Question: Count the number of objects in the diagram.
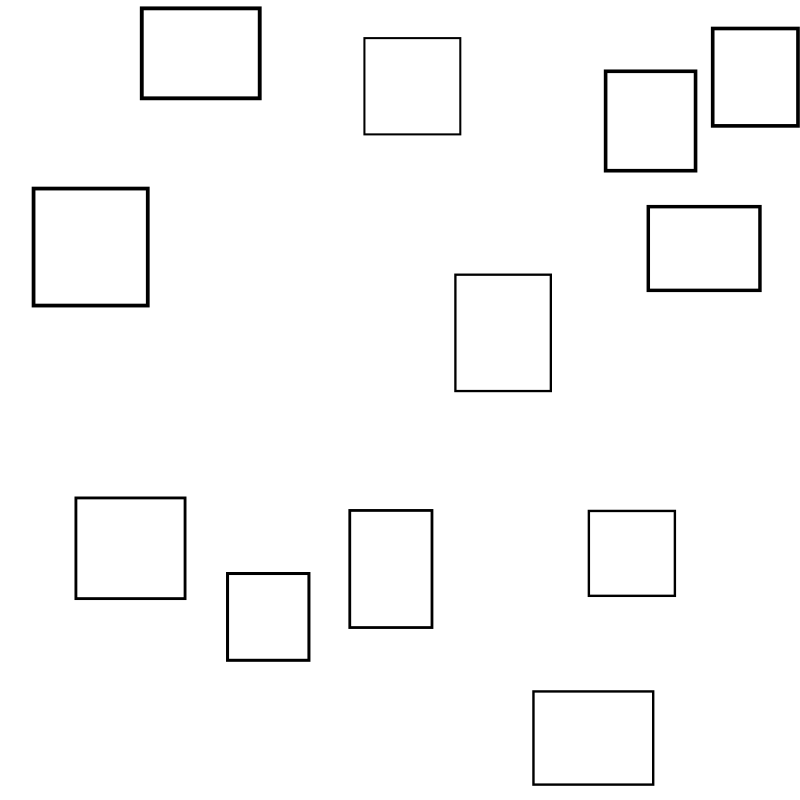
Answer: 12